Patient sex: F
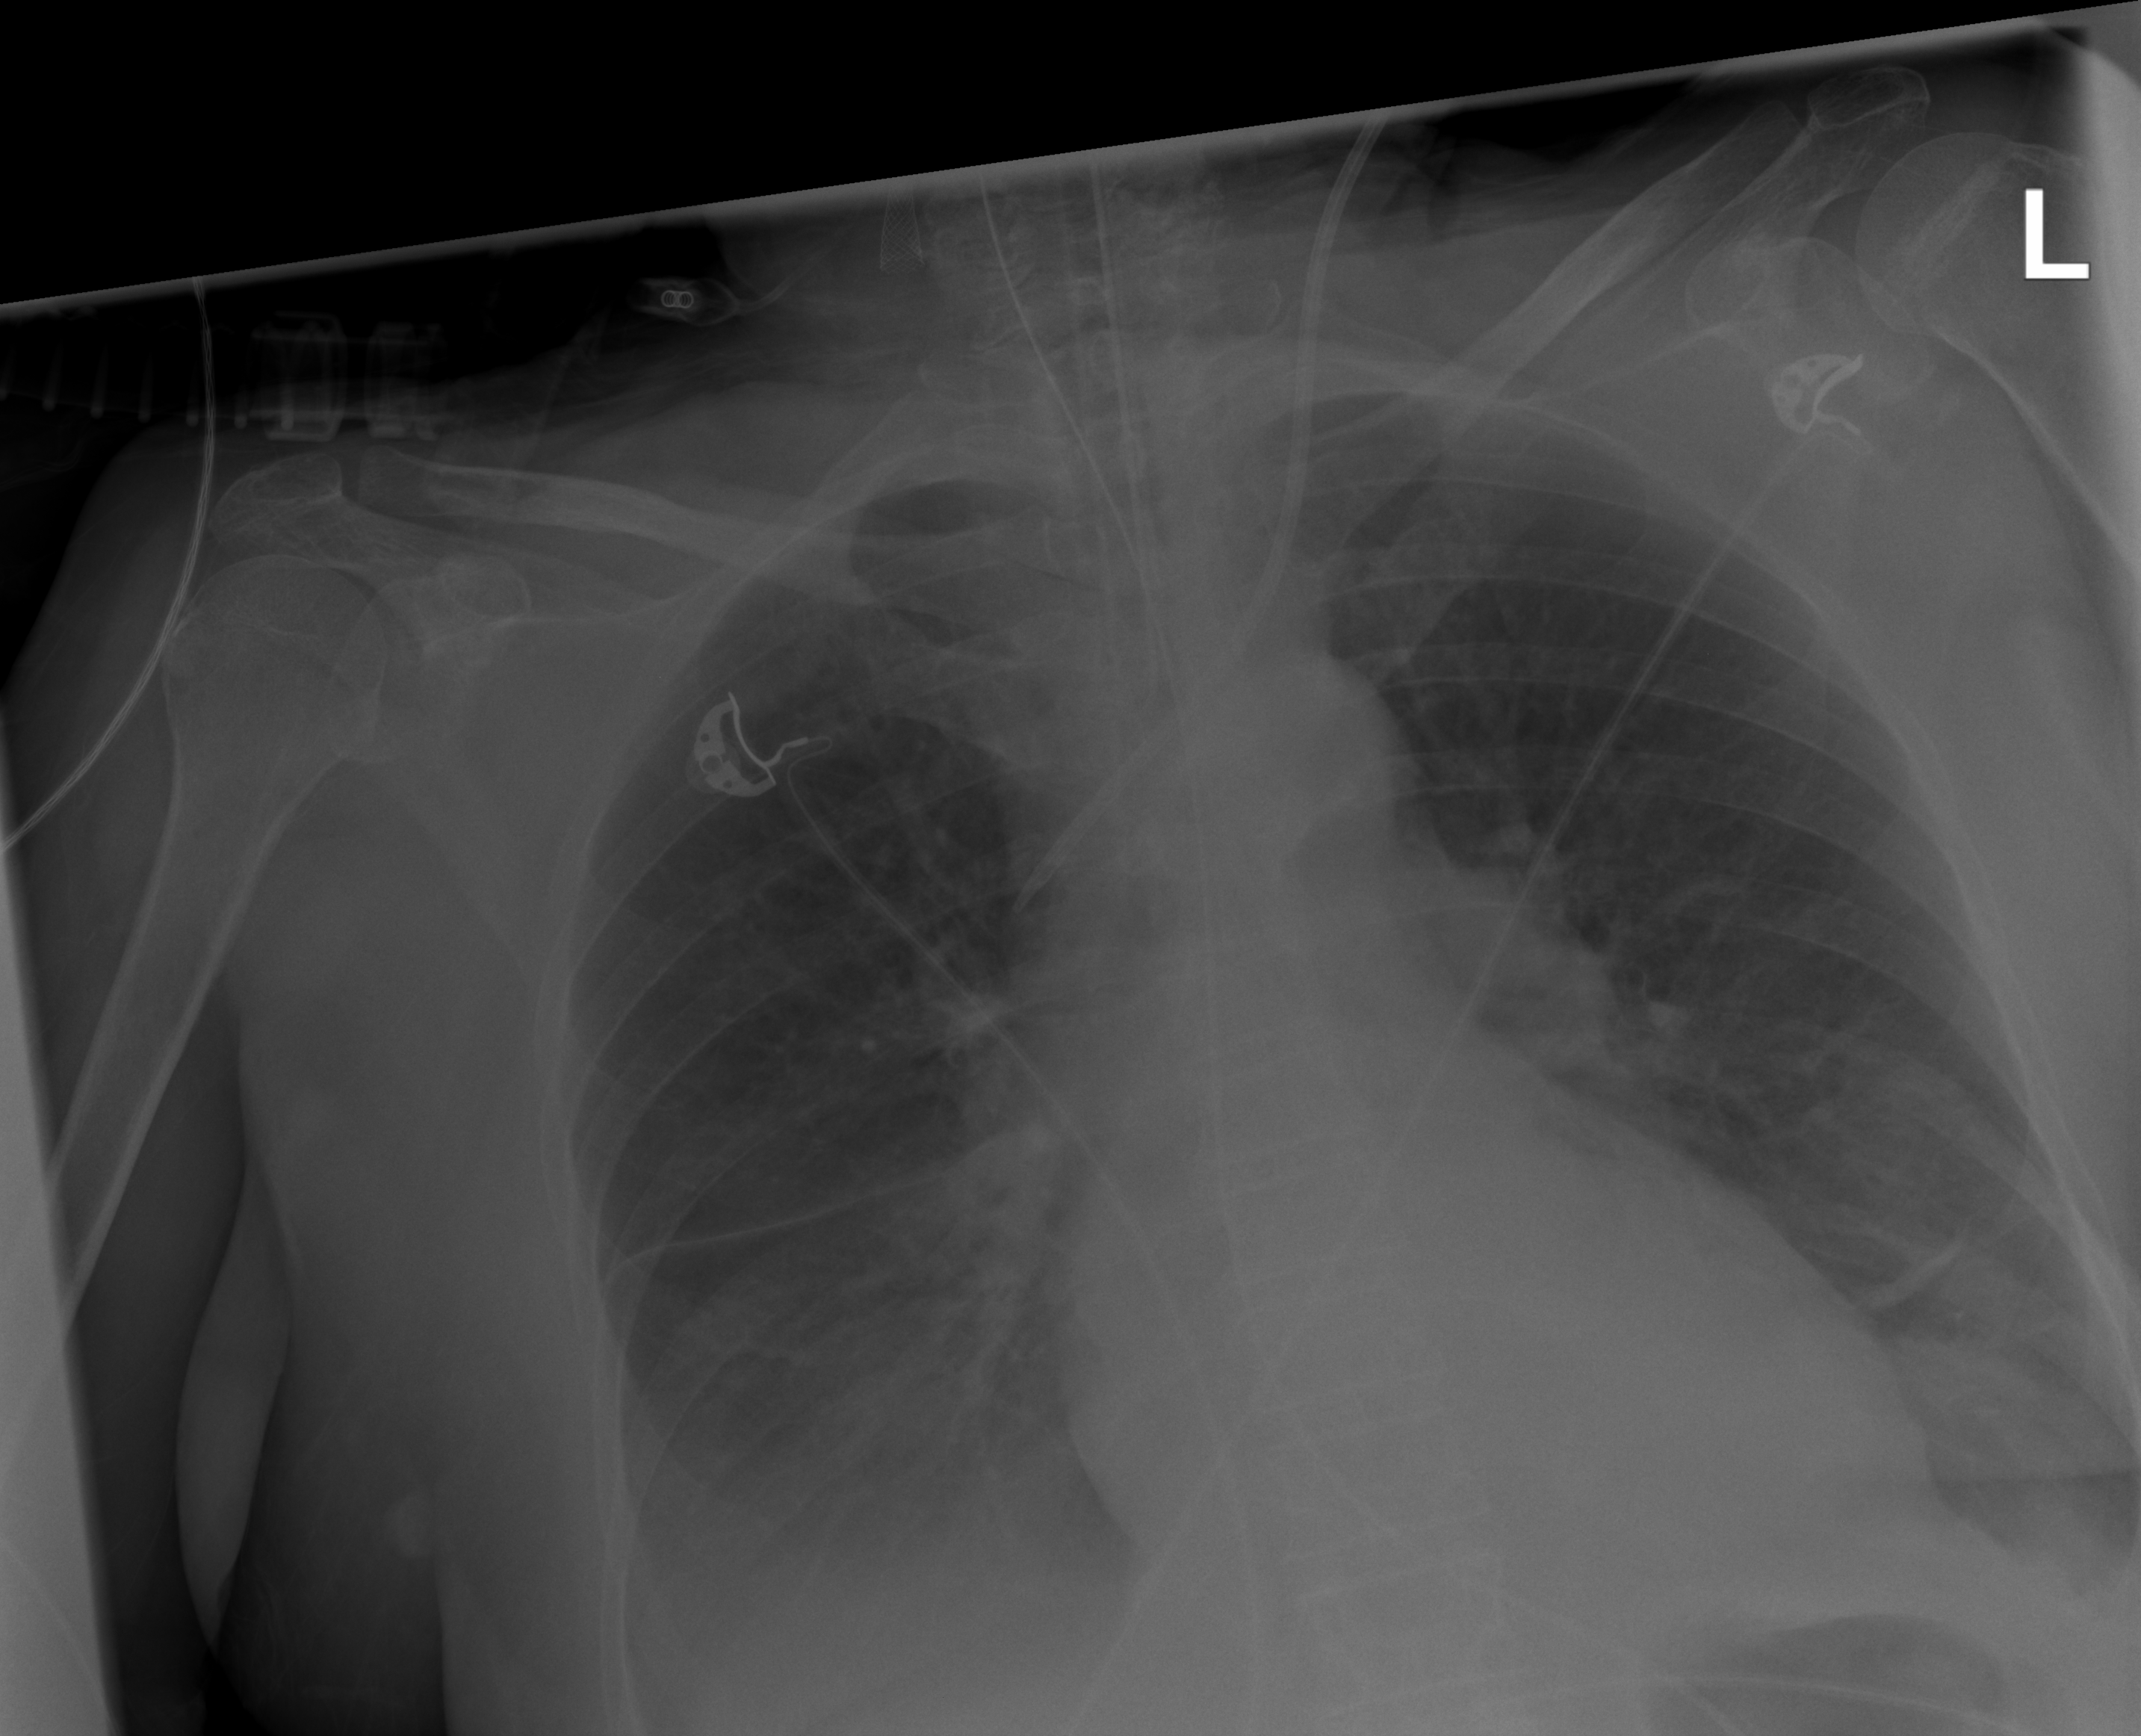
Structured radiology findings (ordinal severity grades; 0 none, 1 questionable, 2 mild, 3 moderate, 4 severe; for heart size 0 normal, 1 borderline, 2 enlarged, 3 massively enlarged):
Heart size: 0
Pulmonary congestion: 0
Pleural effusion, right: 2
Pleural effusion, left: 2
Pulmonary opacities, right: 0
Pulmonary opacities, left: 0
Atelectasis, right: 2
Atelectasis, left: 2